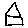
Label: house